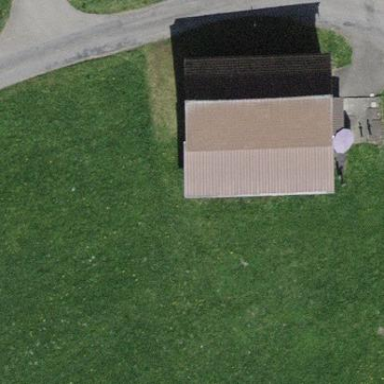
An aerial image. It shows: Farm auxiliary building with gabled roof.